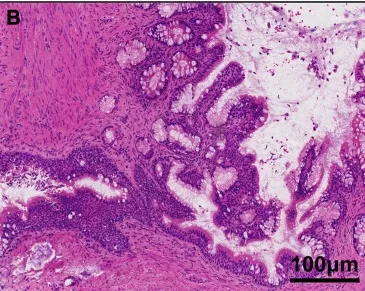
Mature teratoma on the right side (HE x100).
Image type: pathology (h&e)